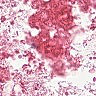
Metastatic tissue present: no